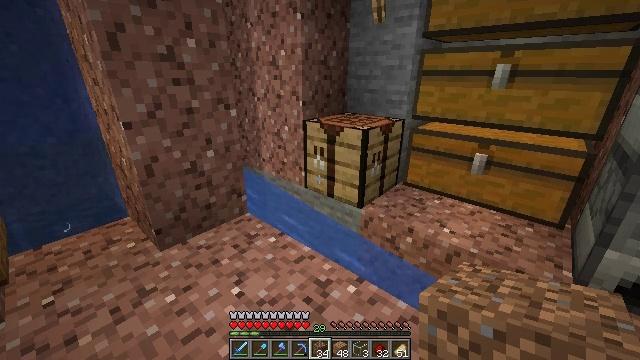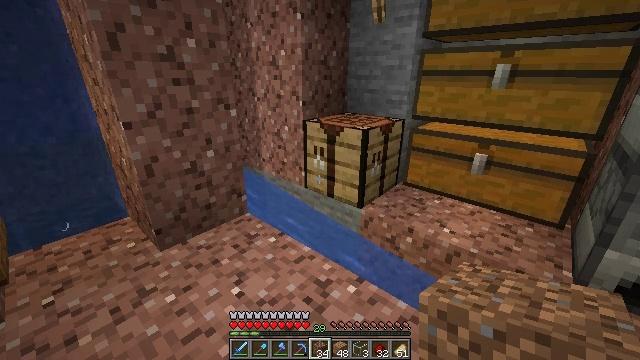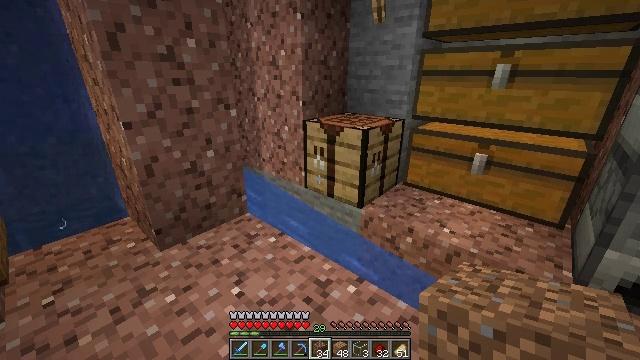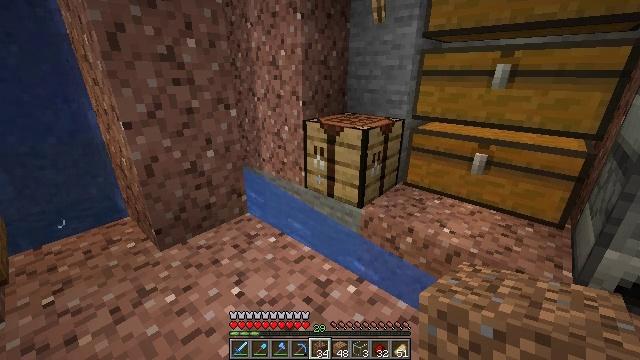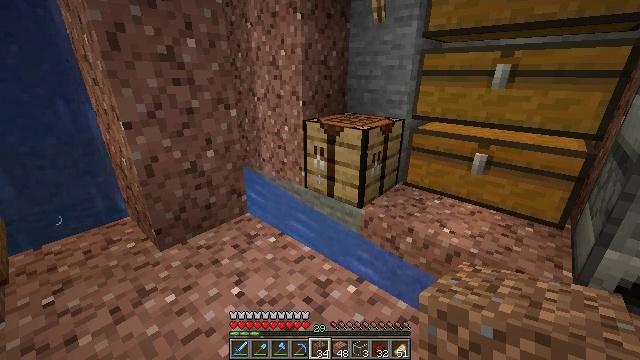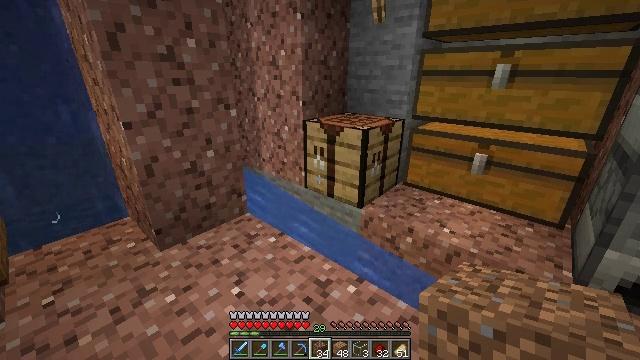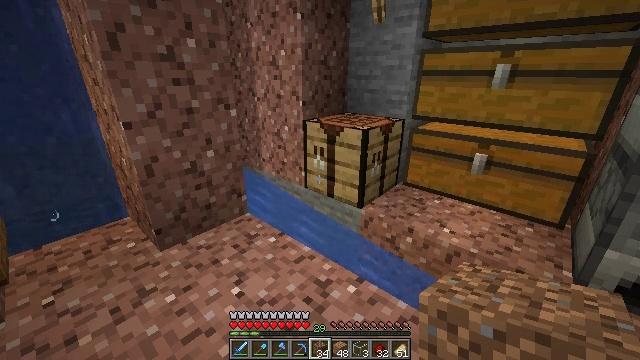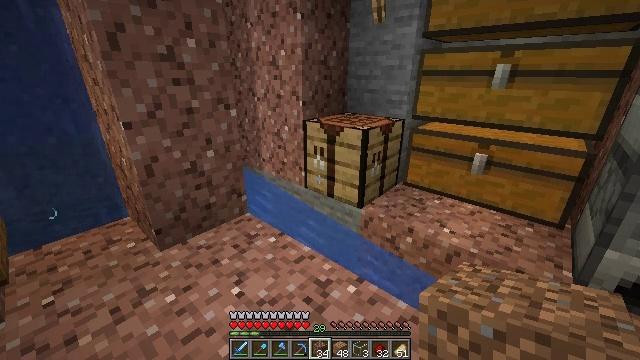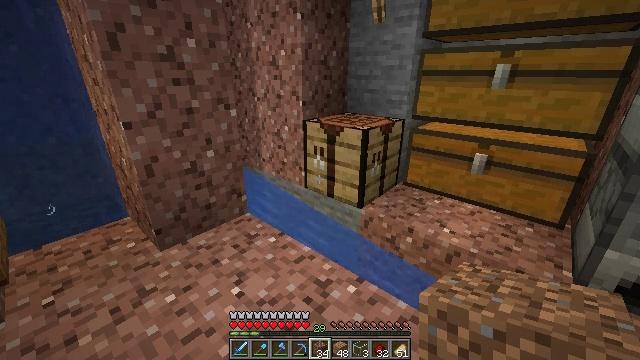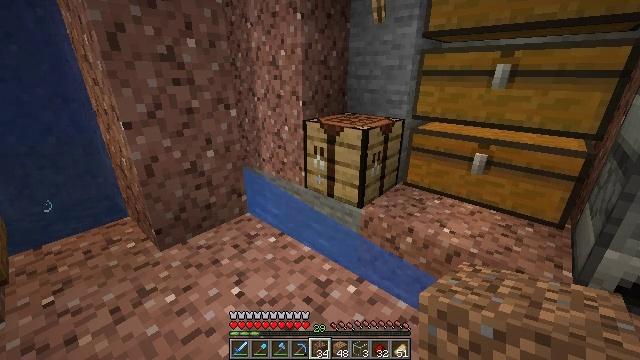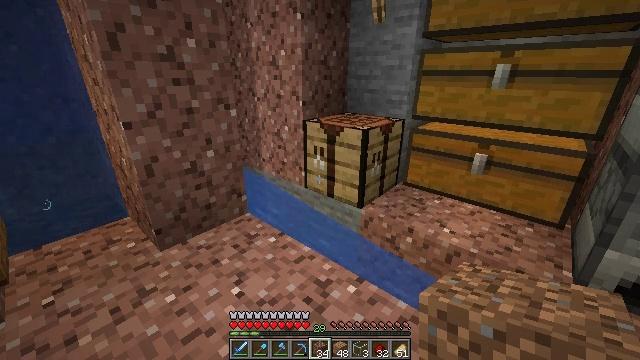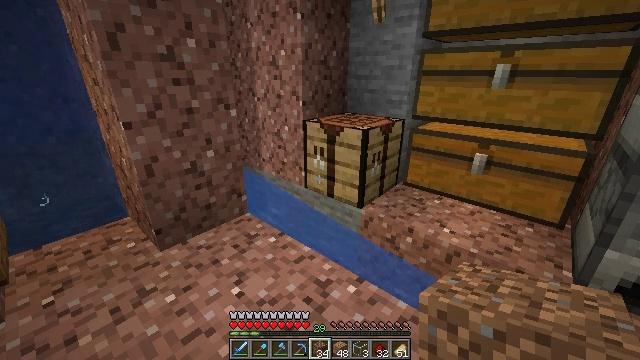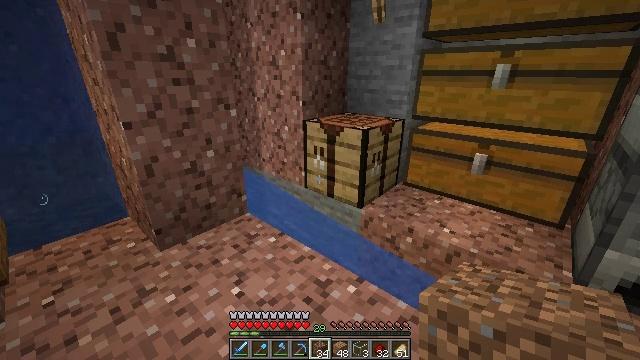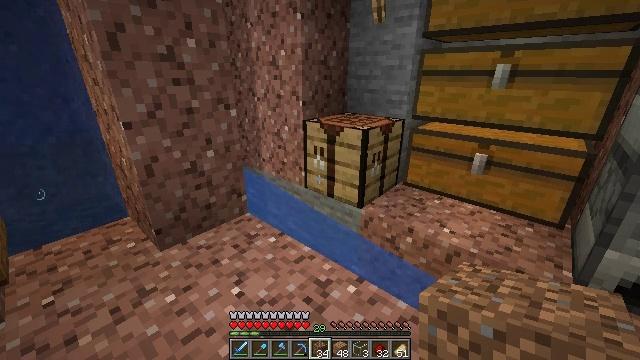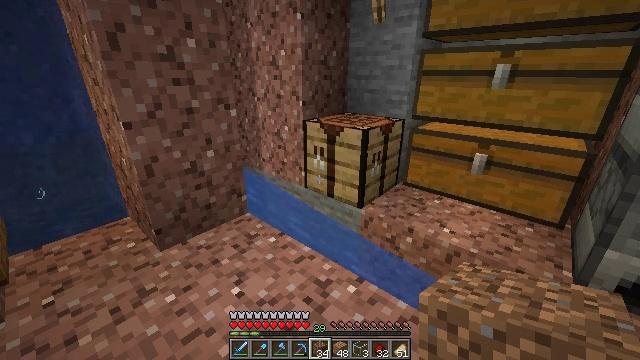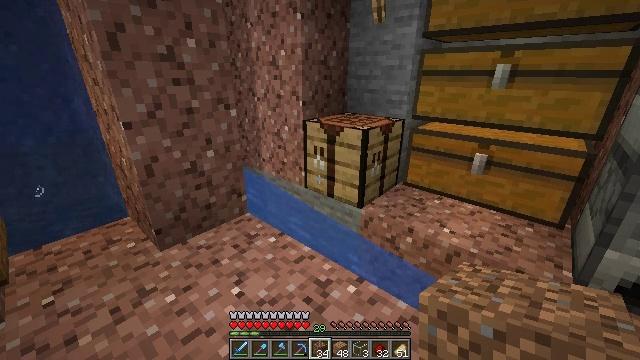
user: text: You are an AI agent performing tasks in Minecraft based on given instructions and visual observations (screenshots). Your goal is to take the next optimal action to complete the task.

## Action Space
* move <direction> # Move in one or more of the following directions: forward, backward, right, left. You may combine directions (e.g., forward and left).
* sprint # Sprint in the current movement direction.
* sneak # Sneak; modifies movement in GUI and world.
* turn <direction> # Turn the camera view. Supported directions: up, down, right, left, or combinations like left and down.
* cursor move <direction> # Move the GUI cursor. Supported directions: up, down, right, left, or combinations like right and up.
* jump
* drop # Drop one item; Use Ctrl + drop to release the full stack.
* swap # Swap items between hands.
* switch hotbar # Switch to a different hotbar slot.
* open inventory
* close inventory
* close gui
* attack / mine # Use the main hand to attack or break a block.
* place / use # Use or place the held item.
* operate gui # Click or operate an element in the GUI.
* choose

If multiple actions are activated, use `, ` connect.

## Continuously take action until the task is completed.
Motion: motion action
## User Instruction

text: Make a golden helmet with gold ingots.
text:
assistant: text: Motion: no_op
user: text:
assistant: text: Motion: no_op
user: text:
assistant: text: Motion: no_op
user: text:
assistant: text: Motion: no_op
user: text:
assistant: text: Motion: no_op
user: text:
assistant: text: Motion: no_op
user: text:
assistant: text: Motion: no_op
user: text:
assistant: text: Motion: no_op
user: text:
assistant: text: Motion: no_op
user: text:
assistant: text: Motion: no_op
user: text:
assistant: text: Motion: no_op
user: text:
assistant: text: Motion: no_op
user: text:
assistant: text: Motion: no_op
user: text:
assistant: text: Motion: no_op
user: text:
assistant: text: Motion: no_op
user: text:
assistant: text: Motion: no_op
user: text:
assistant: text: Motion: no_op
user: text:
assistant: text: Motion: no_op
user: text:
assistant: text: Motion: no_op
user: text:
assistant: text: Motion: no_op
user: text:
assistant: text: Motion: no_op
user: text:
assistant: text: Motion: no_op
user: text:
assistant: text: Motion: no_op
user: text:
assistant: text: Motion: no_op
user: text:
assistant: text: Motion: no_op
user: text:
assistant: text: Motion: no_op
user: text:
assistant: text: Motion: no_op
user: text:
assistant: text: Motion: no_op
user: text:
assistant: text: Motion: no_op
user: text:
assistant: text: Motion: no_op